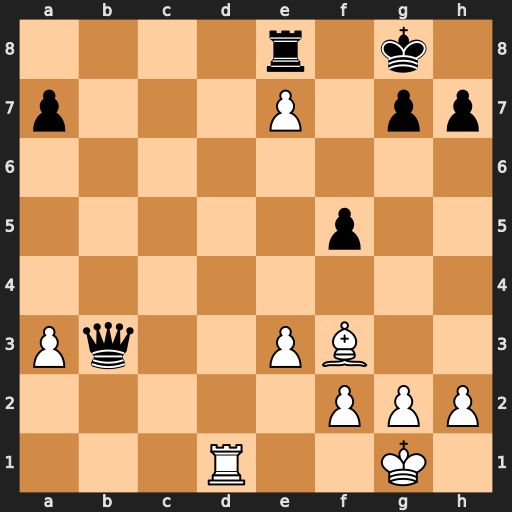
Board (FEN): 4r1k1/p3P1pp/8/5p2/8/Pq2PB2/5PPP/3R2K1
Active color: w
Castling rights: -
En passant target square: -
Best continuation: Bd5+ Qxd5 Rxd5